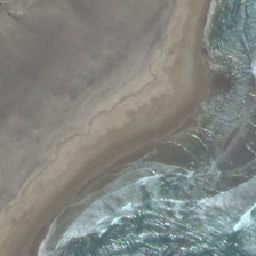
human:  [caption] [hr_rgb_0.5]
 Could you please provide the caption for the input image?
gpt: the ground is brown and the water is blue .

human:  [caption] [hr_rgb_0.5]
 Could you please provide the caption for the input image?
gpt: It's the beach, the water is like sapphire.

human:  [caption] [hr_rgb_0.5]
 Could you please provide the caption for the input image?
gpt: Beside the yellow beach is a blue ocean.

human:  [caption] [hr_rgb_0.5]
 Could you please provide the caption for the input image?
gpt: Beside the yellow beach is a pale blue ocean.

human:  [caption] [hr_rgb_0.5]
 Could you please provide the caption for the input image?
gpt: This is a beach. The water is like sapphire.